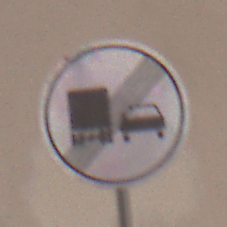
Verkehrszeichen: EndeUeberholverbotKraftfahrzeuge
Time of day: Midday
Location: Outdoor (Urban)
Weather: PartlyCloudy
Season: NotSpecified
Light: Natural